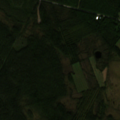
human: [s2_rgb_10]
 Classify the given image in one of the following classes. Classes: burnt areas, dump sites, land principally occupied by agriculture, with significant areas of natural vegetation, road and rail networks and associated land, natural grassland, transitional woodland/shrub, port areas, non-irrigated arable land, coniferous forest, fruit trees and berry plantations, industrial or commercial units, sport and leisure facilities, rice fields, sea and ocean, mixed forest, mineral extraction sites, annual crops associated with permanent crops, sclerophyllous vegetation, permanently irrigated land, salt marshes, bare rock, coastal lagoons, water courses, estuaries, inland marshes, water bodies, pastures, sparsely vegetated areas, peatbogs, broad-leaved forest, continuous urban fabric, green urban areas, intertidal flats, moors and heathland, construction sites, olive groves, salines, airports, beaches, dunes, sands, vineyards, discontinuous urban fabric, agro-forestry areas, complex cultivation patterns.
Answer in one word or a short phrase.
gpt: coniferous forest, mixed forest, transitional woodland/shrub